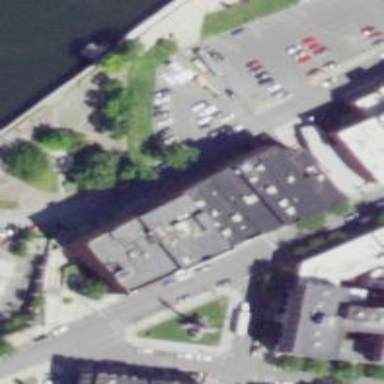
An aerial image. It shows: Arts centre.